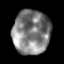
Tissue: prostate
Cell type: Fibroblasts
Senescence score: 0.7328
Nuclear area (px): 1622
Mean DAPI intensity: 127.994